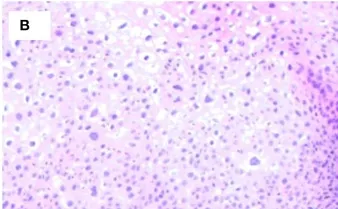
Biopsy of recurrent lesion one year following initial detection. (A, B) H&E staining of lesion demonstrates low-grade dysplasia.
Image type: pathology (h&e)